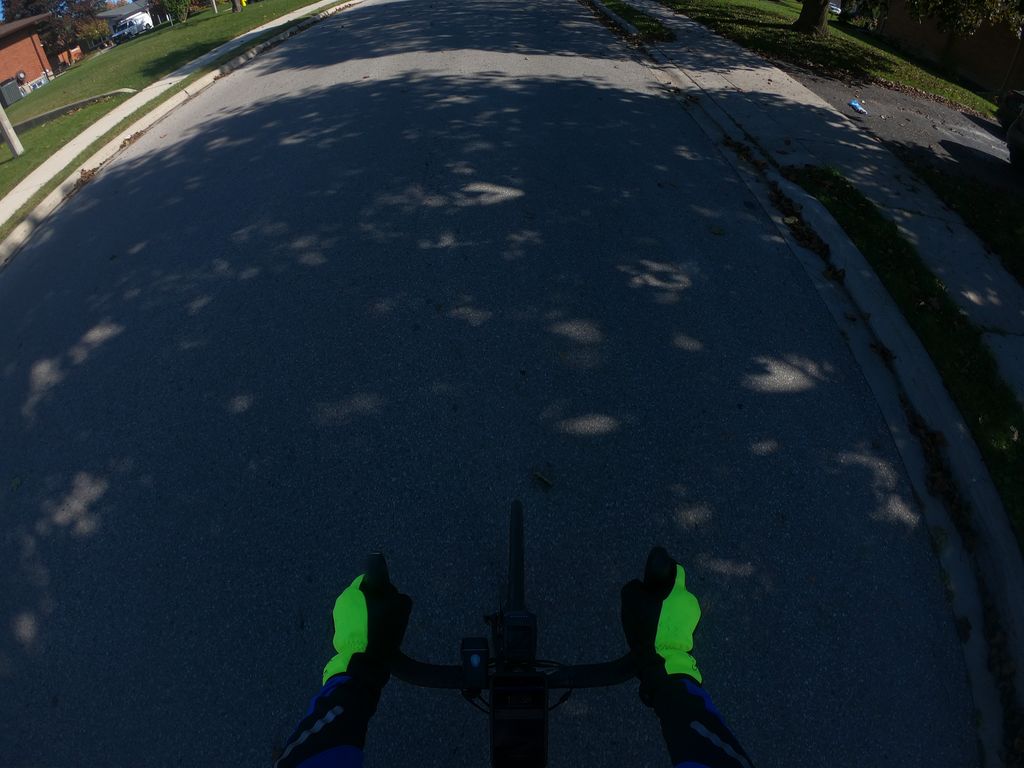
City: kitchener-waterloo